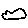
Label: cloud